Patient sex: M
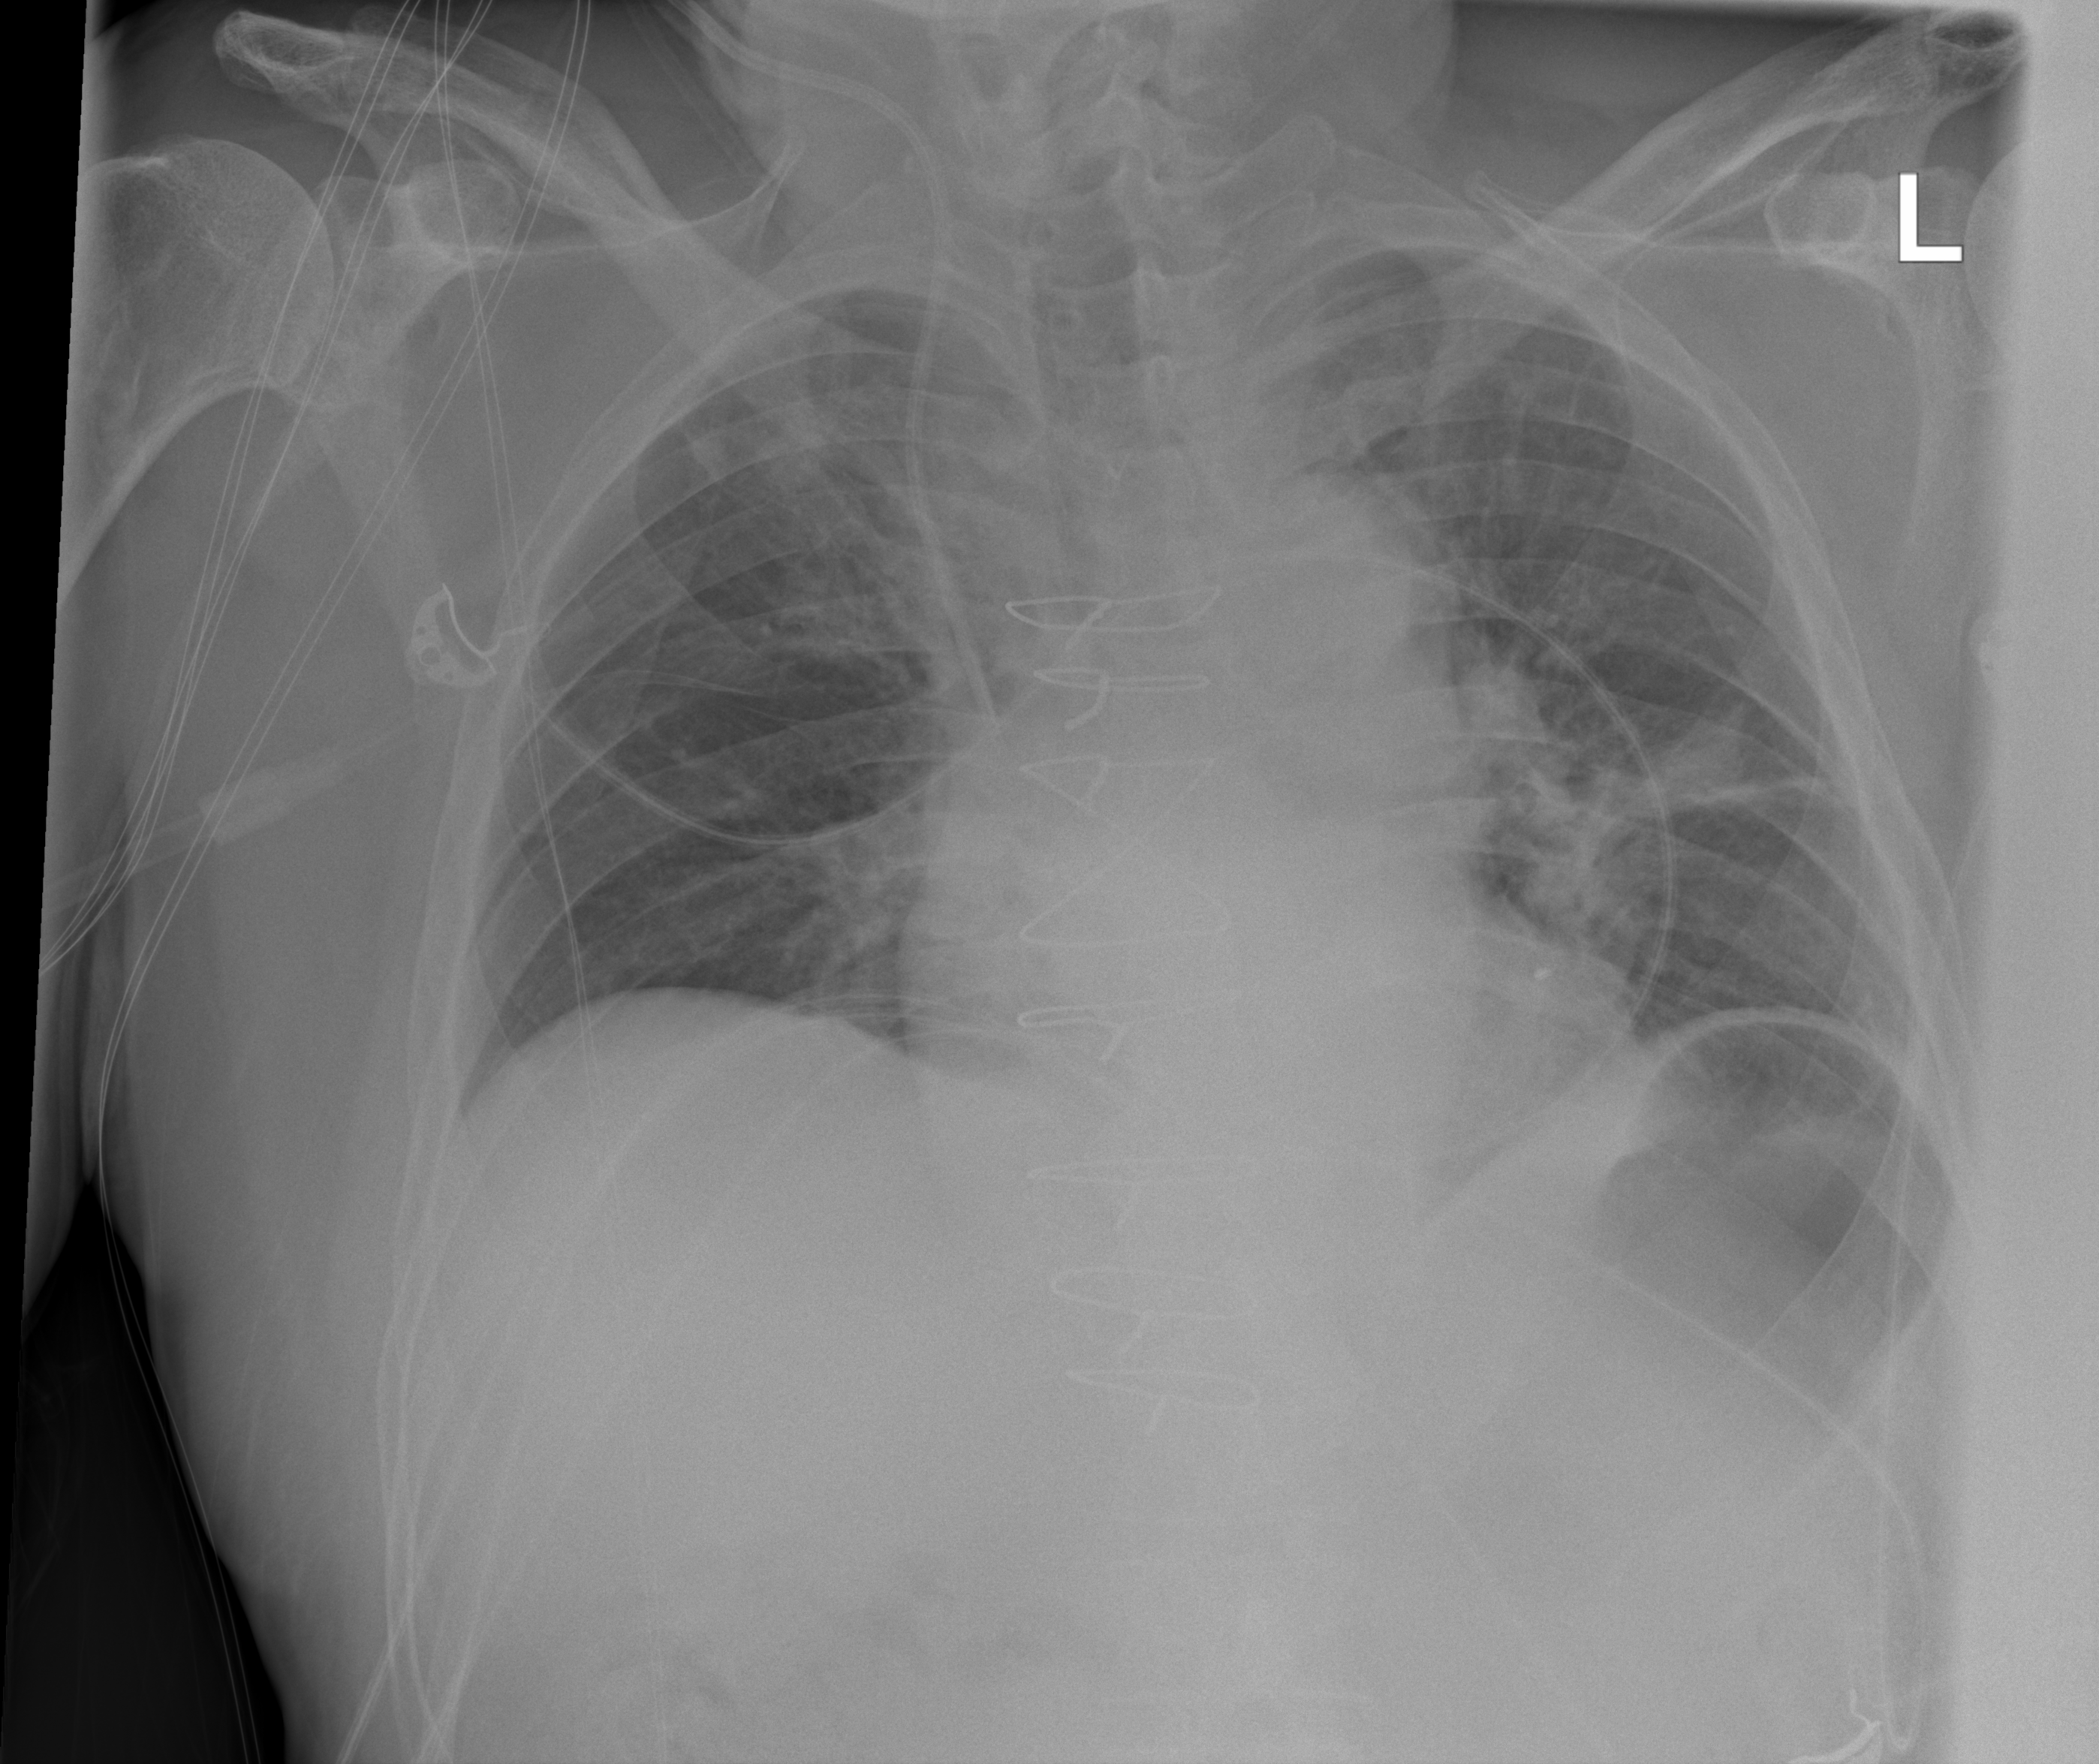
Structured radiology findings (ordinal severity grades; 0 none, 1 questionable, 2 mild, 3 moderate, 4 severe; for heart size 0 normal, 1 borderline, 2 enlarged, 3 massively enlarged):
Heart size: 1
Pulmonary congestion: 2
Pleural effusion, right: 0
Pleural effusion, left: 1
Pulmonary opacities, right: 0
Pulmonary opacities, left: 2
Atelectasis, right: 2
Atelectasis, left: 2